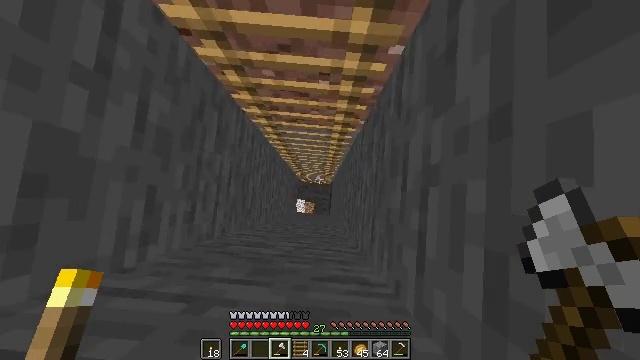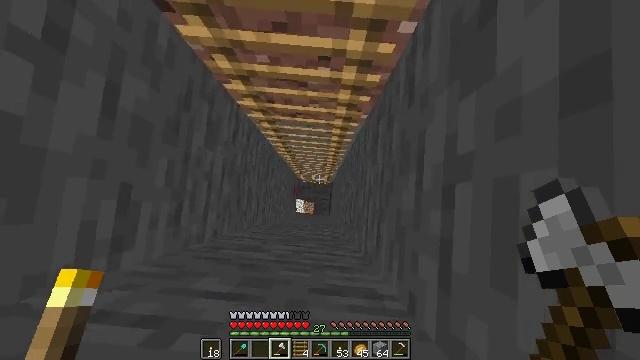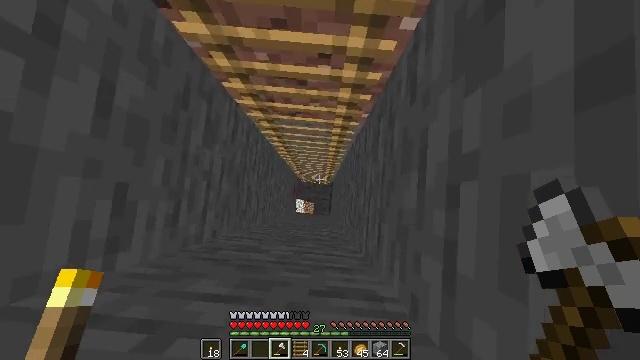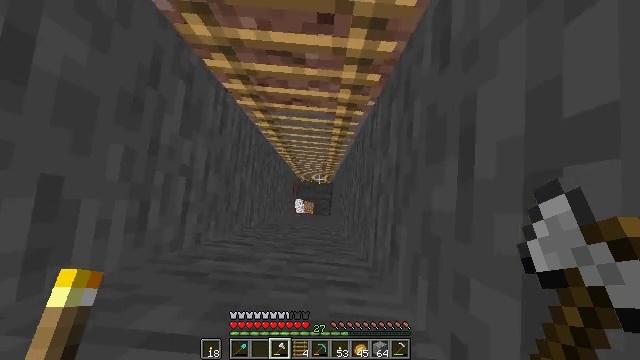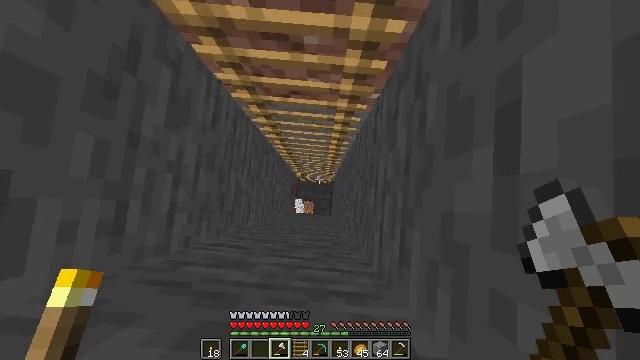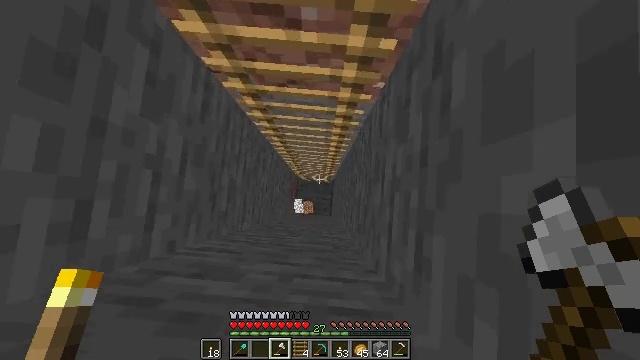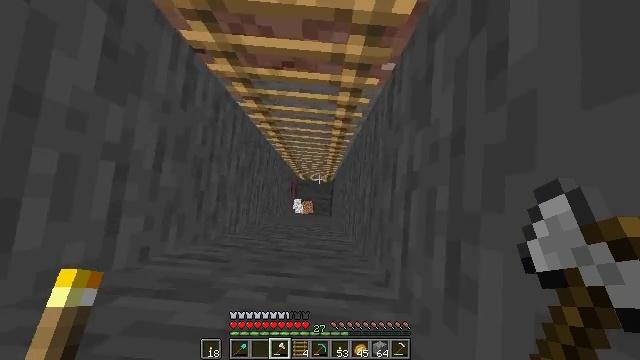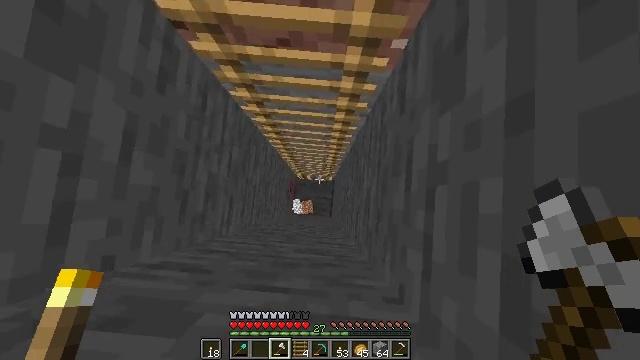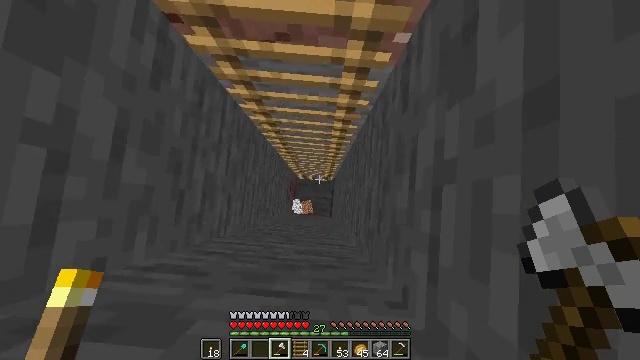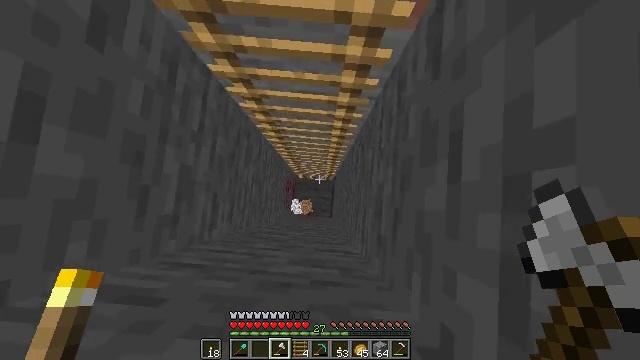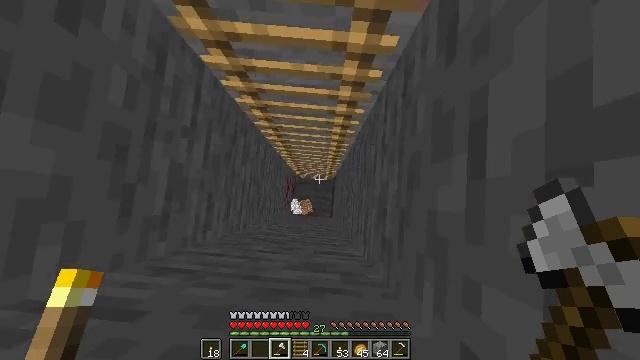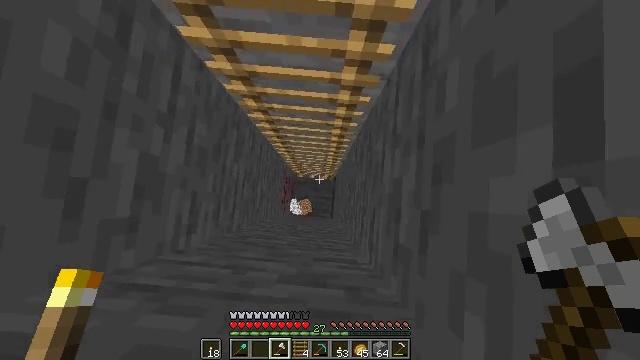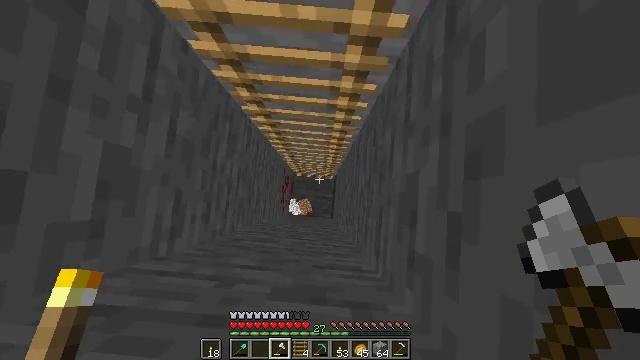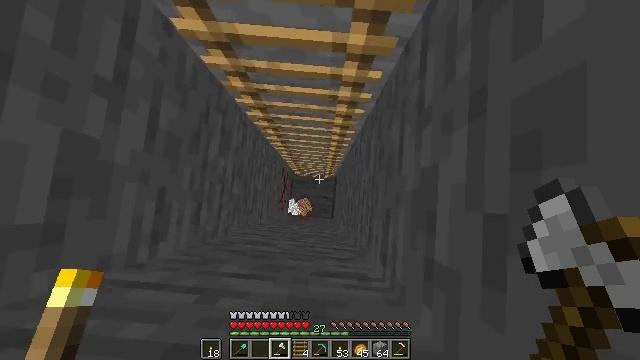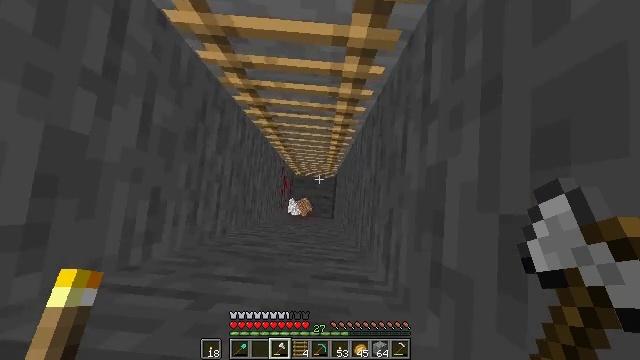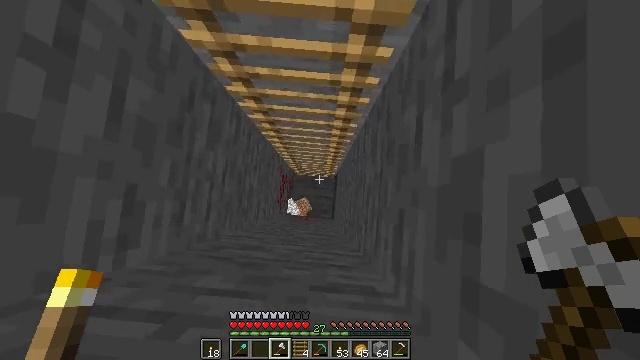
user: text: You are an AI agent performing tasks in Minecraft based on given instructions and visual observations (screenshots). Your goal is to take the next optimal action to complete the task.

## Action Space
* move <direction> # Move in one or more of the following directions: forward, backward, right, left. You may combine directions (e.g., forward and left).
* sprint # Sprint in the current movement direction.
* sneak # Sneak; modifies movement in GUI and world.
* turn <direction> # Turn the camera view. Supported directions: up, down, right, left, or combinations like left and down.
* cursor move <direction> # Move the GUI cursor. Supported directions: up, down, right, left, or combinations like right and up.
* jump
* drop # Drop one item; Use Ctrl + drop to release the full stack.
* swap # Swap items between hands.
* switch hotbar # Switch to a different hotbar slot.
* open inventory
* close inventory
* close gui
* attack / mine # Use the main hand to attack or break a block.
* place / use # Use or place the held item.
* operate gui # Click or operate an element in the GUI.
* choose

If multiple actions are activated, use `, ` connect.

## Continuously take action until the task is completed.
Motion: motion action
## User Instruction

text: Break the ladder to collect it.
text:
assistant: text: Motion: no_op
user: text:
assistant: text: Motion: no_op
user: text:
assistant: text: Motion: no_op
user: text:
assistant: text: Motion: no_op
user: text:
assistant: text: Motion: no_op
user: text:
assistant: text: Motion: no_op
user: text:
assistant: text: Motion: no_op
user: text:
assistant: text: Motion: no_op
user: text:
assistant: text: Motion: no_op
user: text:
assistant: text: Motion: no_op
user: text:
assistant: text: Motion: no_op
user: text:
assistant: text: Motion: no_op
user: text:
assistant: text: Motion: no_op
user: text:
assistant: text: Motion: no_op
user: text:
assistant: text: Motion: no_op
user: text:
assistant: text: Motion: no_op
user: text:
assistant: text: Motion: no_op
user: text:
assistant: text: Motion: no_op
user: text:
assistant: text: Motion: no_op
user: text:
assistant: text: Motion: no_op
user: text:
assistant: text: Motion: no_op
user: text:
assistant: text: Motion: no_op
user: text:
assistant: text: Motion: no_op
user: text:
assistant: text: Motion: no_op
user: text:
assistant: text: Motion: no_op
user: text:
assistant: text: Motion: no_op
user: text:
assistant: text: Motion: no_op
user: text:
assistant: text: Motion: no_op
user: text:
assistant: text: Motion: no_op
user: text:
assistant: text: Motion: no_op